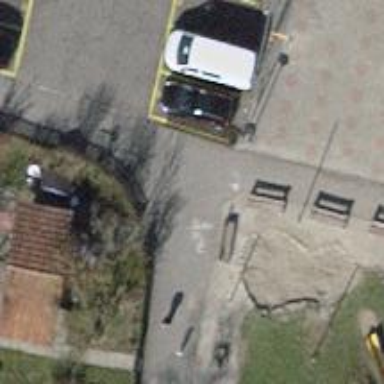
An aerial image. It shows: Brown bench.